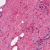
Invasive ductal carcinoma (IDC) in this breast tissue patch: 0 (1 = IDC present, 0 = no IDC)